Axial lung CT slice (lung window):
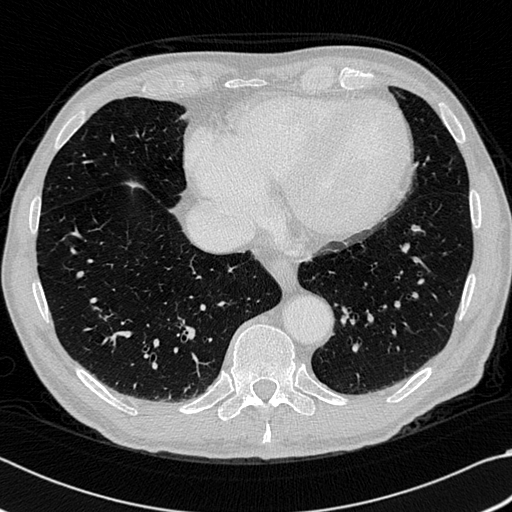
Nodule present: no